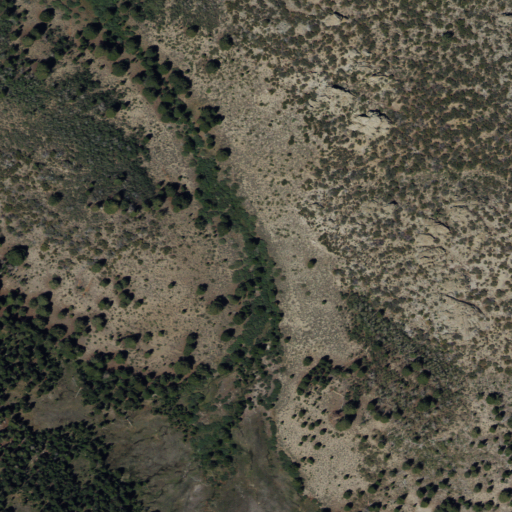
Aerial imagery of plain(s) in California named Sawmill Meadow containing evergreen forest, shrub, mixed forest, deciduous forest, and woody wetlands